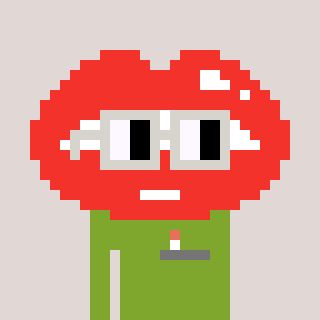
a pixel art character with square light gray glasses, a lips-shaped head and a slimegreen-colored body on a warm background